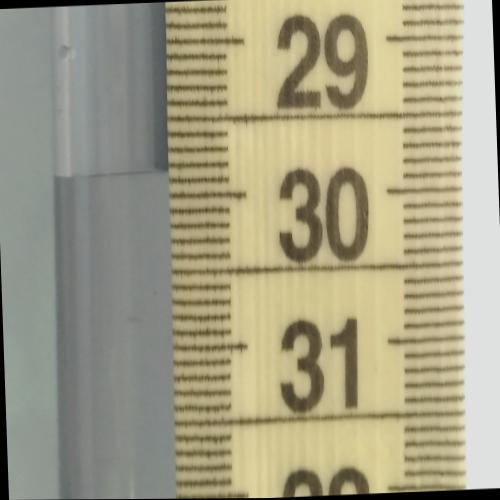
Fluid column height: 29.8 cm